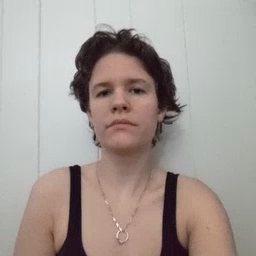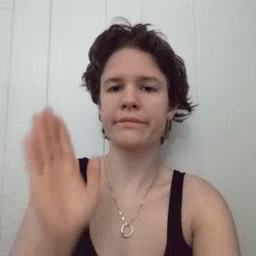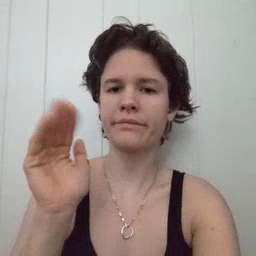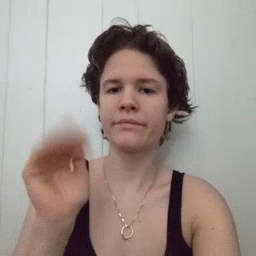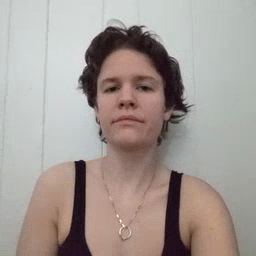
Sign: bye